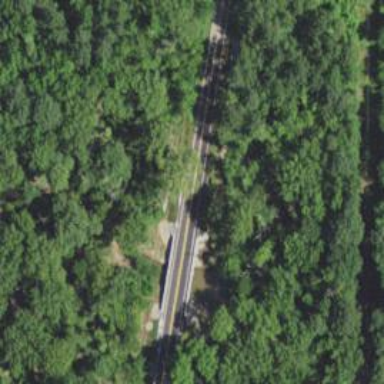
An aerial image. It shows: Tertiary road with bridge.